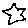
Label: star